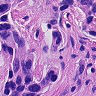
Metastatic tissue present: yes